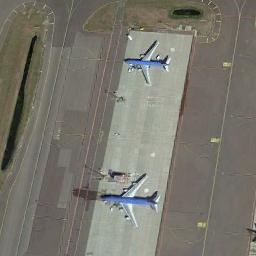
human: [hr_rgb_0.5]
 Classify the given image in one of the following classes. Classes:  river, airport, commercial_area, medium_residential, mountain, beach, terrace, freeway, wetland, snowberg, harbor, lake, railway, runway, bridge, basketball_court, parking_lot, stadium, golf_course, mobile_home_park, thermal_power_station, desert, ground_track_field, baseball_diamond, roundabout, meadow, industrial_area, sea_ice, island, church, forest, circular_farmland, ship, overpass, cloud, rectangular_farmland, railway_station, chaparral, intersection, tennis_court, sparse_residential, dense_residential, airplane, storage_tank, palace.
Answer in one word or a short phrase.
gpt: airplane